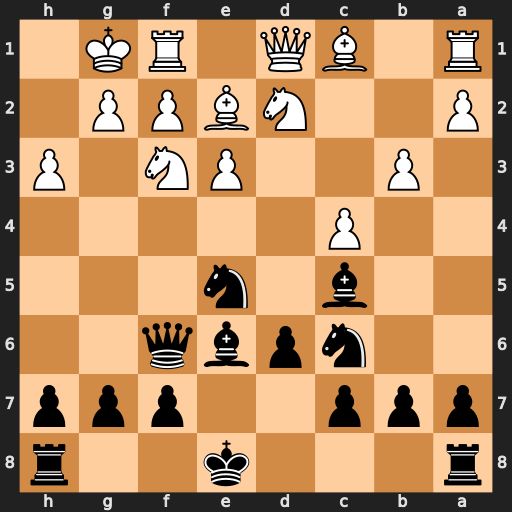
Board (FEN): r3k2r/ppp2ppp/2npbq2/2b1n3/2P5/1P2PN1P/P2NBPP1/R1BQ1RK1
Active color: b
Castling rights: kq
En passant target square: -
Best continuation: Nxf3+ Nxf3 Qxa1